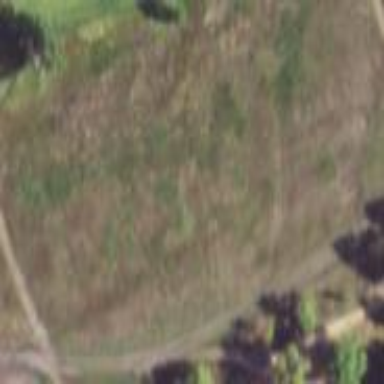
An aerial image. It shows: Rough grassy area used for golf.